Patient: sex M, age 54
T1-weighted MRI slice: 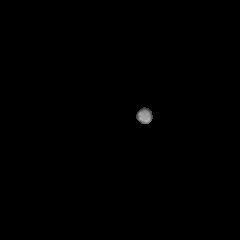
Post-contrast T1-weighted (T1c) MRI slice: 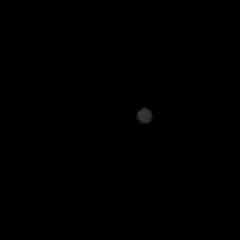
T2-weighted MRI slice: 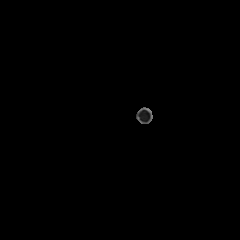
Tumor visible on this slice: no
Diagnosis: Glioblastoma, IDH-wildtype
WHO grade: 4